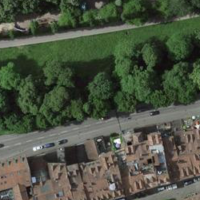
EUNIS habitat code: 53
Species observed at this site:
Lunularia cruciata
Corvus corone
Cyanistes caeruleus
Linaria cannabina
Chloris chloris
Fringilla coelebs
Columba palumbus
Sylvia atricapilla
Motacilla alba
Carduelis carduelis
Turdus merula